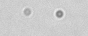
Label: camera_spot